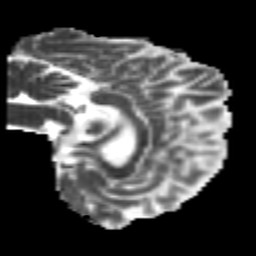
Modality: MD
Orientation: sagittal
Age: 21
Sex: male
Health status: healthy
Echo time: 0.074 s